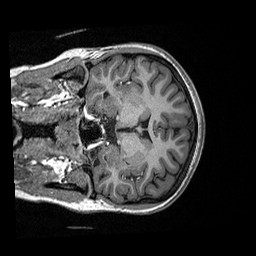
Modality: T1w
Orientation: coronal
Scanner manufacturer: ge
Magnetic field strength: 3 T
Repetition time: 2.349 s
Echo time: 0.002968 s